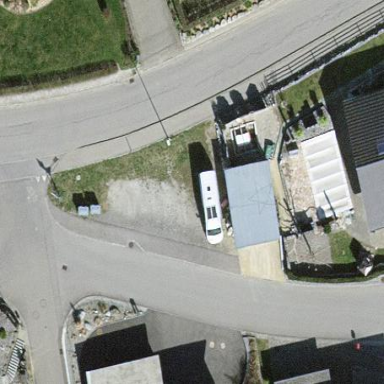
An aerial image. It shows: Unpaved parking area.